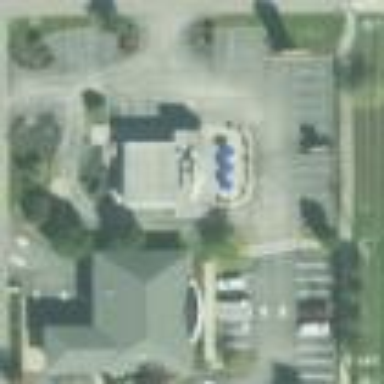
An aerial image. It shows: Parking area.